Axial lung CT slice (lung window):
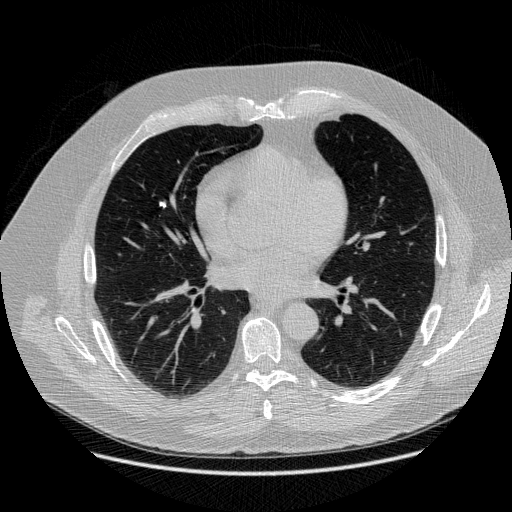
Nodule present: yes
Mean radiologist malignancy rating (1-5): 1.75